Interaction volume radius: 5 \u00c5
Interaction volume height: 20 \u00c5
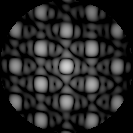
Disorder parameter: 0.1158